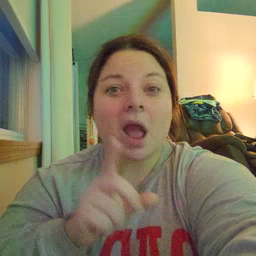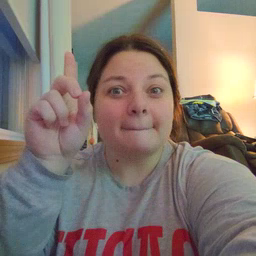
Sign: up